Aerial crown-view tile of a tropical tree (Barro Colorado Island, Panama), acquired 20250317:
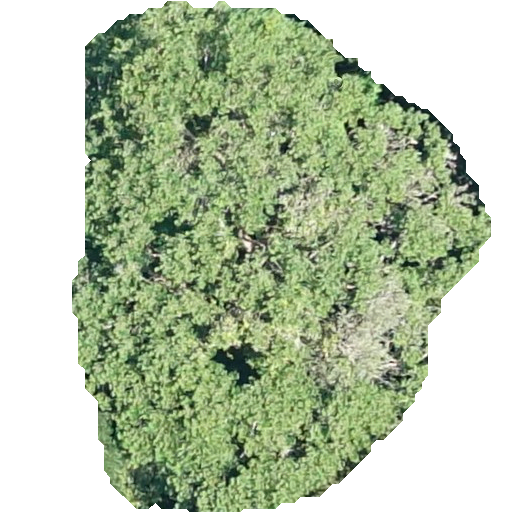
Species: Jacaranda copaia
GBIF accepted scientific name: Jacaranda copaia
Crown area: 238.045 m²